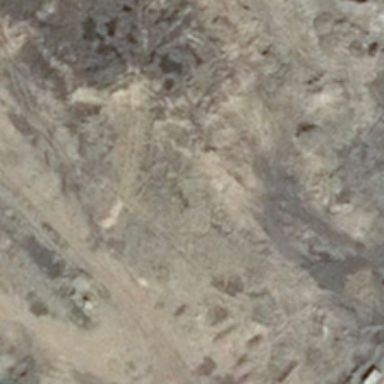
This is a bareland .